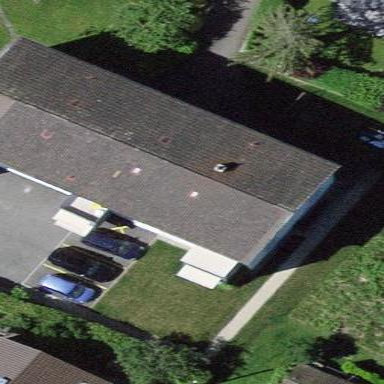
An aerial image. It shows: Residential building.